Interaction volume radius: 5 \u00c5
Interaction volume height: 30 \u00c5
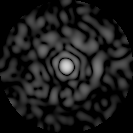
Disorder parameter: 0.8449